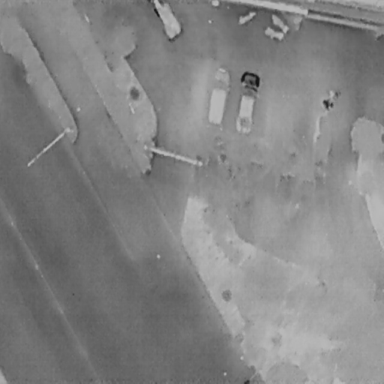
There are three Cars in the infrared image.